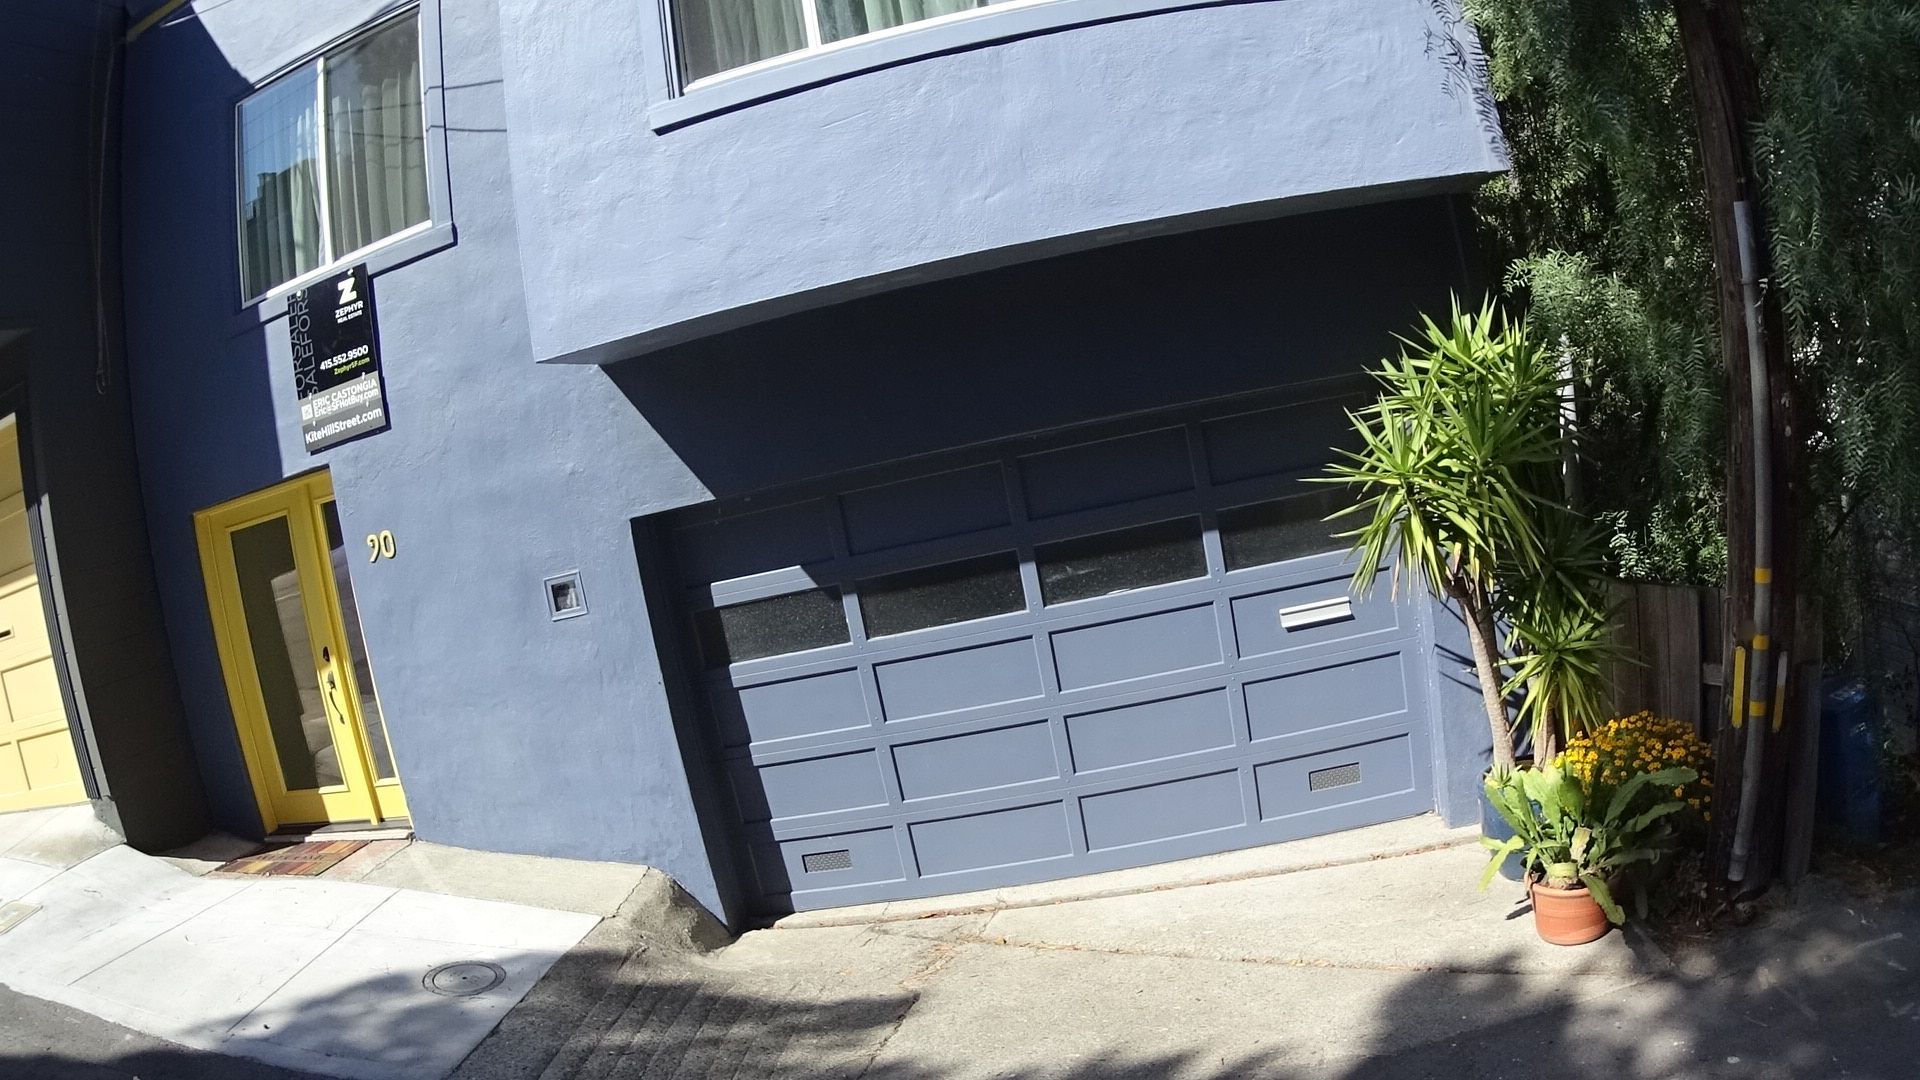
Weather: clear
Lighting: day
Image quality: good
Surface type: walking surface
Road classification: residential, service, footway
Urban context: urban centre
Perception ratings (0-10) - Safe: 3.33, Lively: 2.33, Beautiful: 8.58, Boring: 1.62, Depressing: 8.24, Wealthy: 3.7